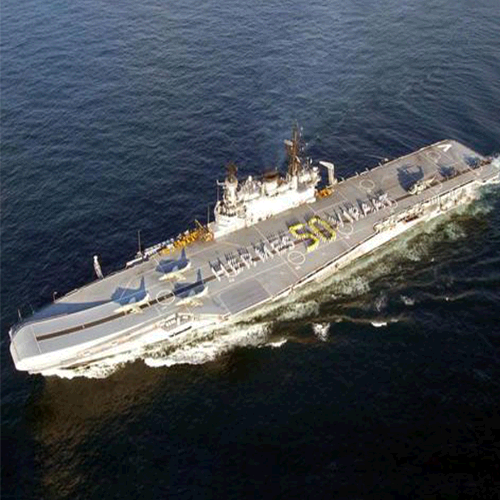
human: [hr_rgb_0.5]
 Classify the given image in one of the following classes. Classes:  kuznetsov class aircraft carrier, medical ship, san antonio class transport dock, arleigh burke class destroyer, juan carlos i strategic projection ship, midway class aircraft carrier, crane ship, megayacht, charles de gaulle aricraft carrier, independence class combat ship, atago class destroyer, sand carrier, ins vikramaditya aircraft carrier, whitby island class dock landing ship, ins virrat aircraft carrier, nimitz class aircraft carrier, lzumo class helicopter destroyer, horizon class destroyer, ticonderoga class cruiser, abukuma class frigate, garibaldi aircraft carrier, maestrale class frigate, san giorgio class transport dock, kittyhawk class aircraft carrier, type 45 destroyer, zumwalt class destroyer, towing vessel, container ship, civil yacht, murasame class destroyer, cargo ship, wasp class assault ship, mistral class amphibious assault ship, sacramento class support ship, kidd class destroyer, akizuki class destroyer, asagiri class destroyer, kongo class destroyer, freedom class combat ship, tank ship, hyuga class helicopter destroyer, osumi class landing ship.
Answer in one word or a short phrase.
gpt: INS Virrat aircraft carrier